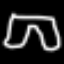
Label: pants